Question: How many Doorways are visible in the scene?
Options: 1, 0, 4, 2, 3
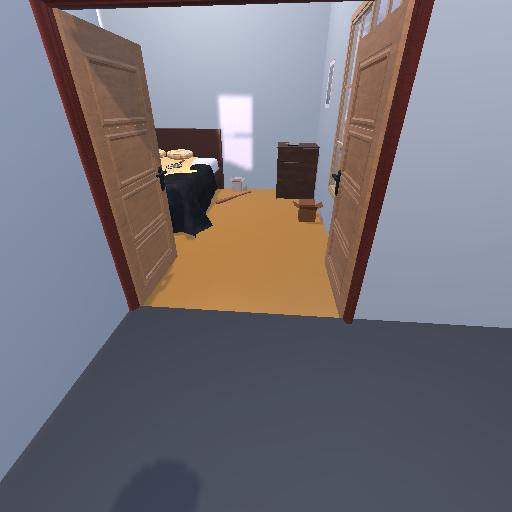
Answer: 1